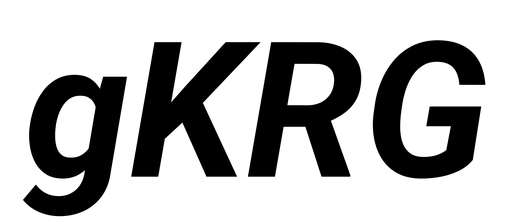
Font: Roboto-Italic_Bold_Italic